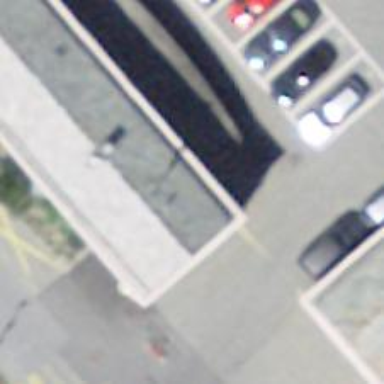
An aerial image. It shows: Storage rental shop.